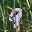
Label: 9